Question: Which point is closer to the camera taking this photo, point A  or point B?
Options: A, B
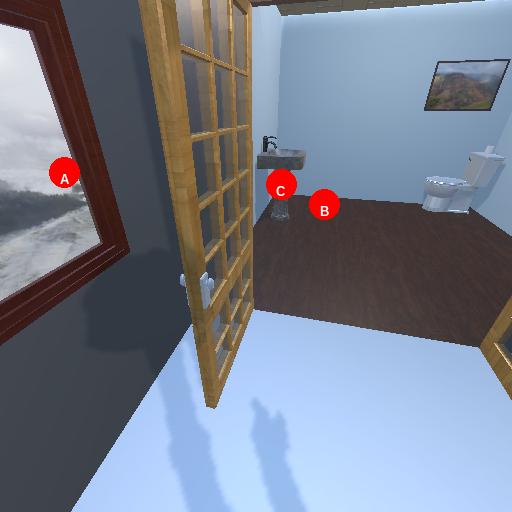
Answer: A